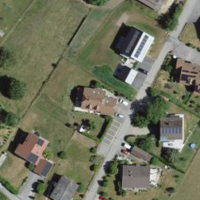
EUNIS habitat code: 52
Species observed at this site:
Stellaria graminea